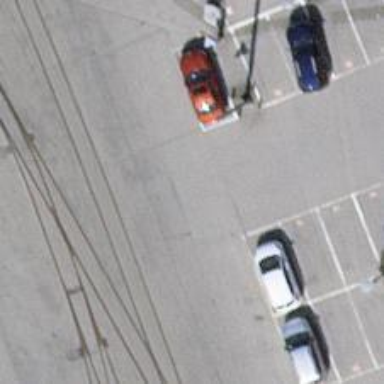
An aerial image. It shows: Concrete parking aisle as service road.